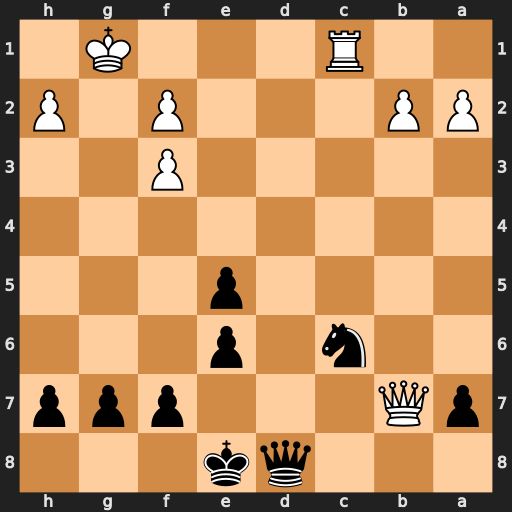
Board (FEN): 3qk3/pQ3ppp/2n1p3/4p3/8/5P2/PP3P1P/2R3K1
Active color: b
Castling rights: -
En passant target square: -
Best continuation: Qg5+ Kf1 Qxc1+